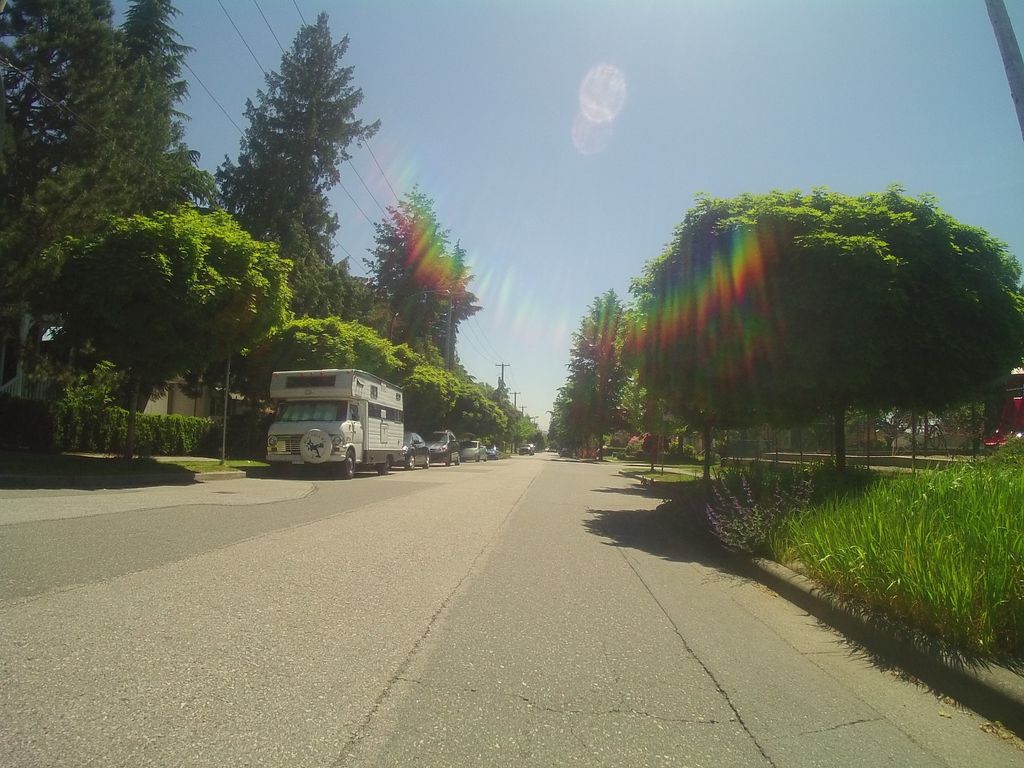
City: vancouver